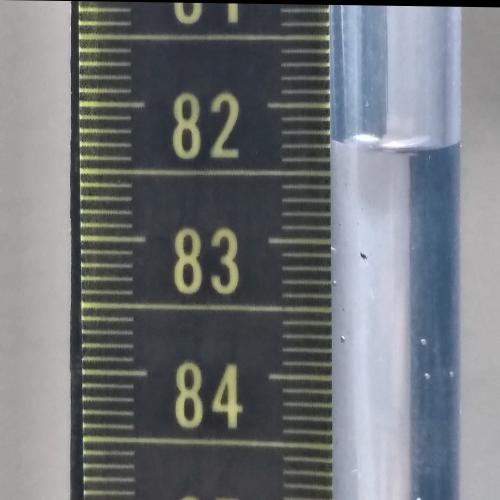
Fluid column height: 82.3 cm